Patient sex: M
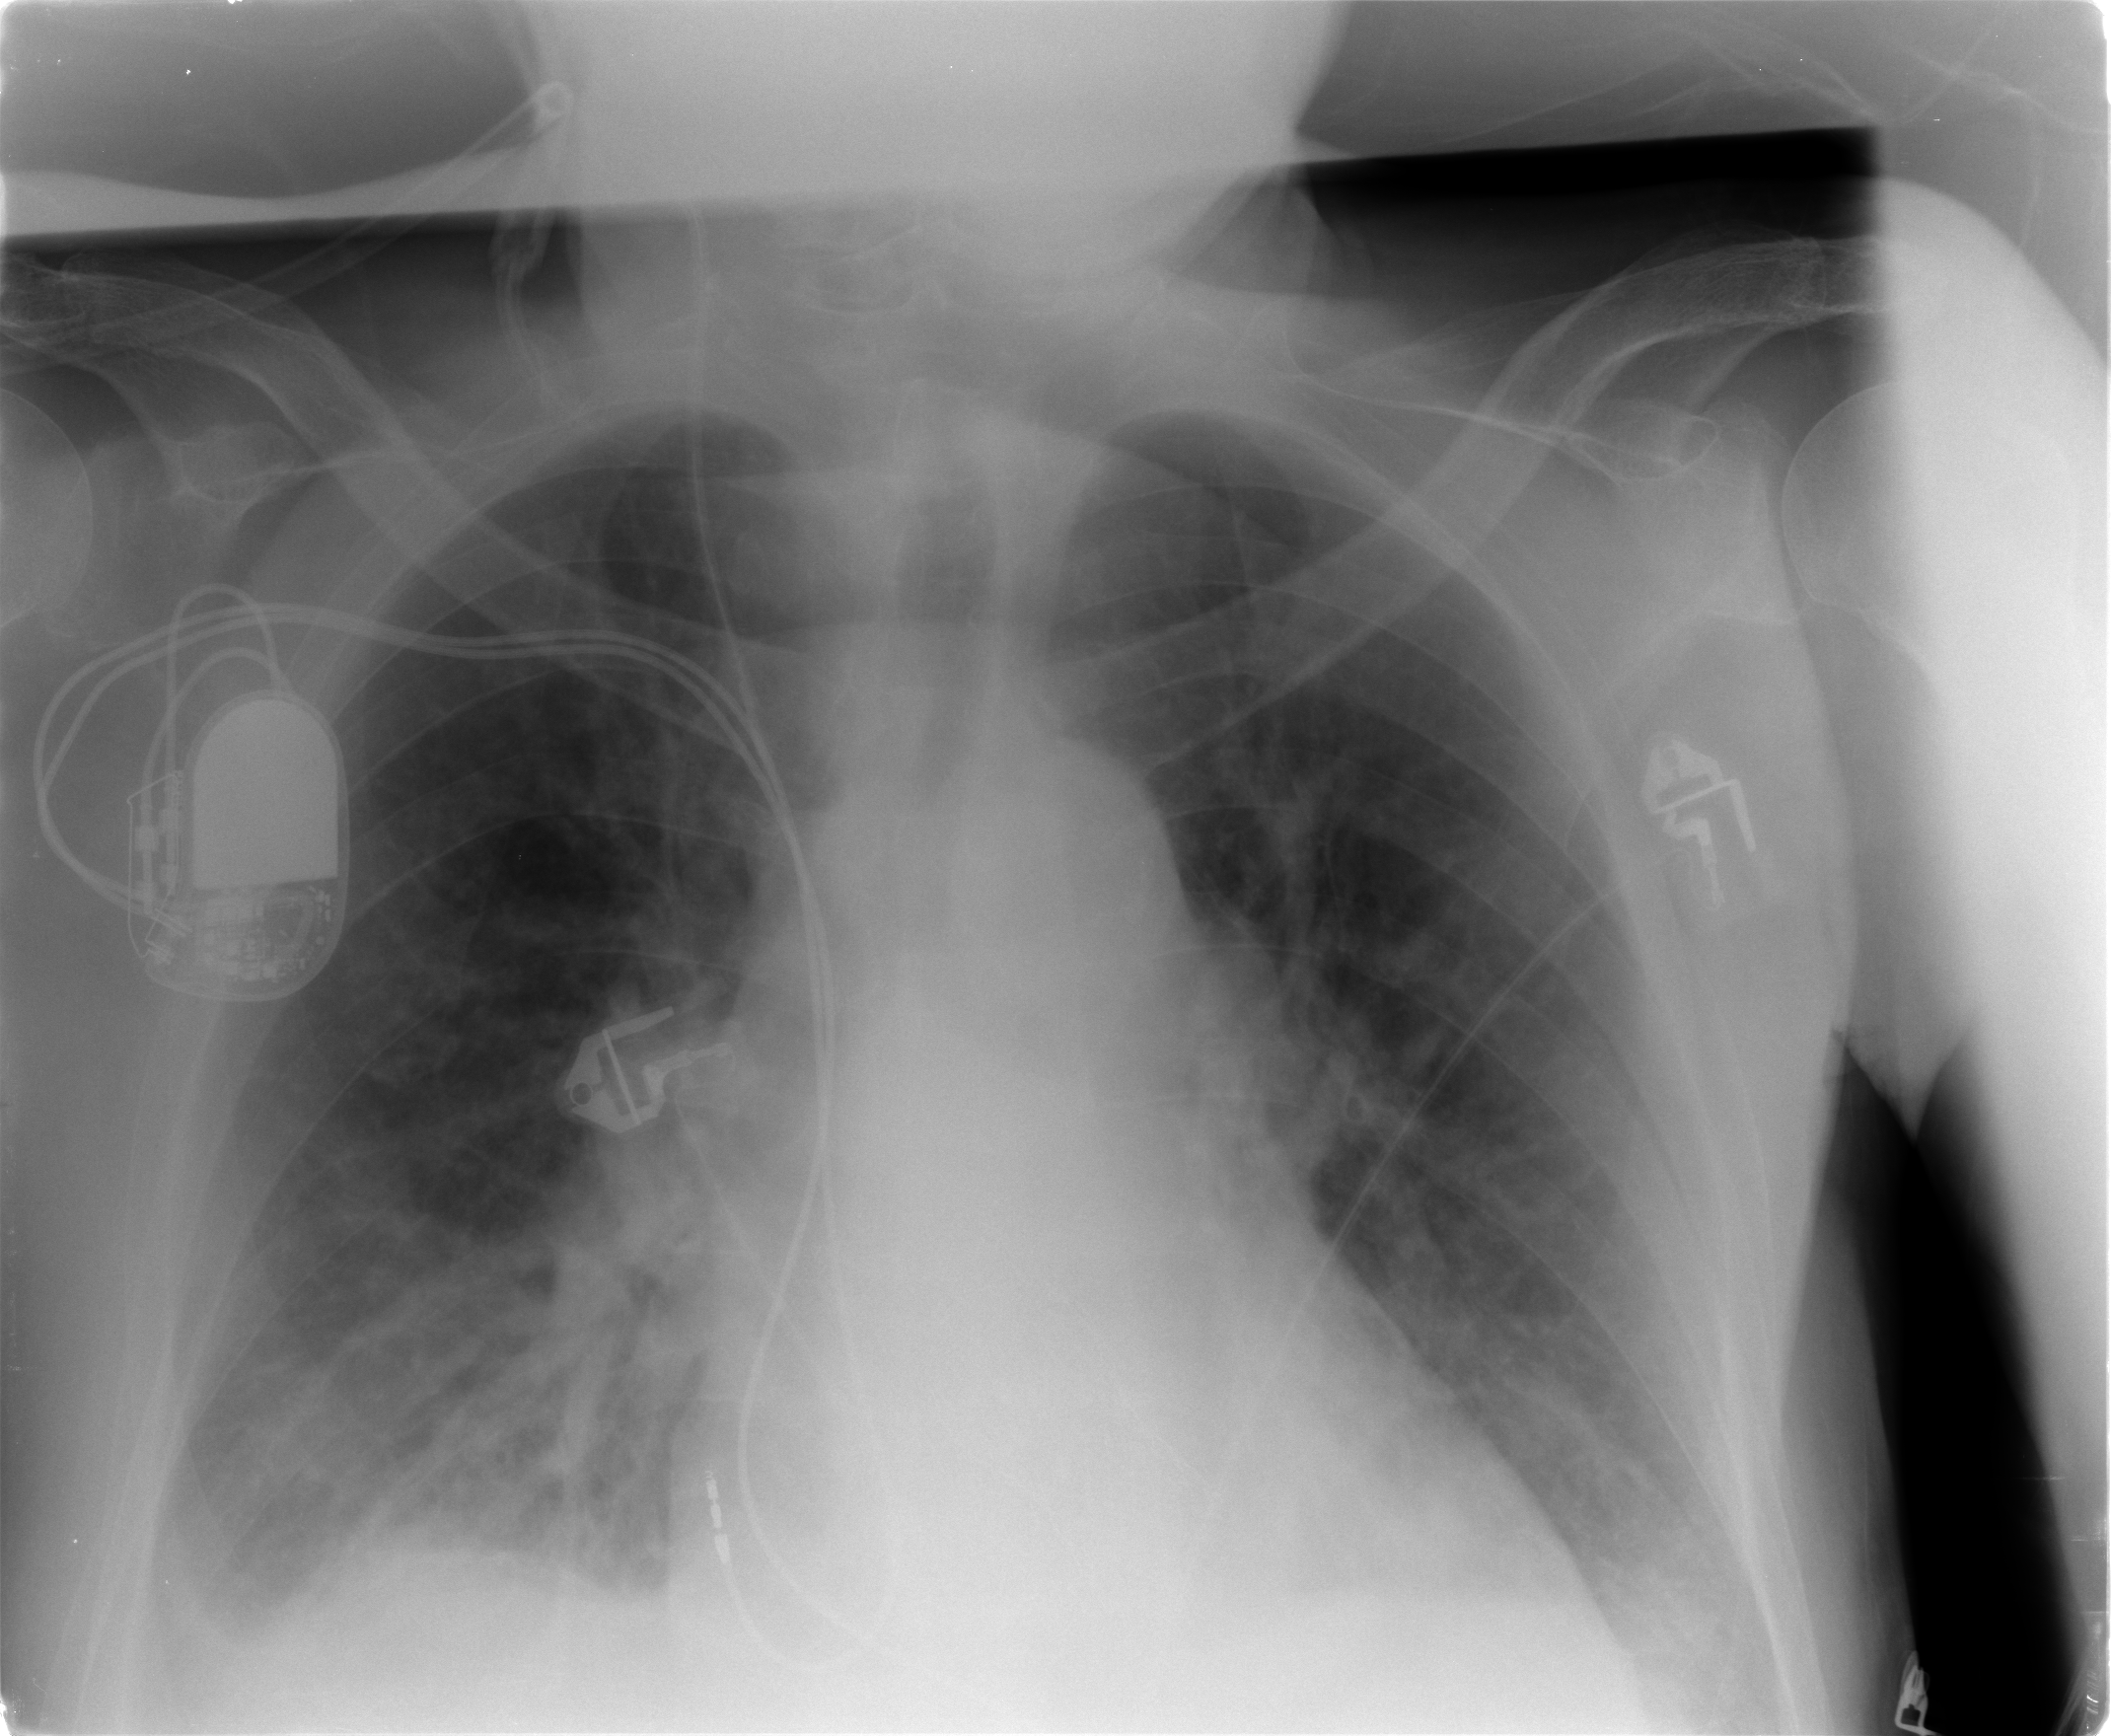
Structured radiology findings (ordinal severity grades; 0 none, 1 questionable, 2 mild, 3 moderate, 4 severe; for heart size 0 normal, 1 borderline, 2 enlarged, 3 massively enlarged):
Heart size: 1
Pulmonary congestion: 2
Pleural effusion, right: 2
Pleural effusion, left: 2
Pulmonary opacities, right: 2
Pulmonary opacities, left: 0
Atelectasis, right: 2
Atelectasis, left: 2